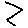
Label: zigzag